Question: I need to remove the blur this image:

Image source: <URL>
Any Ideas?
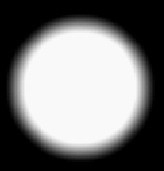
Answer: Although previous answers are right when they say that you can't recover lost information, you could investigate a little and make a few guesses.
I downloaded your image in what seems to be the original size (75x75) and you can see here a zoomed segment (one little square = one pixel)

It seems a pretty linear grayscale! Let's verify it by plotting the intensities of the central row. In Mathematica:
'''
ListLinePlot[First /@ ImageData[i][[38]][[1 ;; 15]]]
'''

So, it is effectively linear, starting at zero and ending at one.
So you may guess it was originally a B&W image, linearly blurred.
The easiest way to deblur that (not always giving good results, but enough in your case) is to binarize the image with a 0.5 threshold. Like this:

And this is a possible way. Just remember we are guessing a lot here!
HTH!